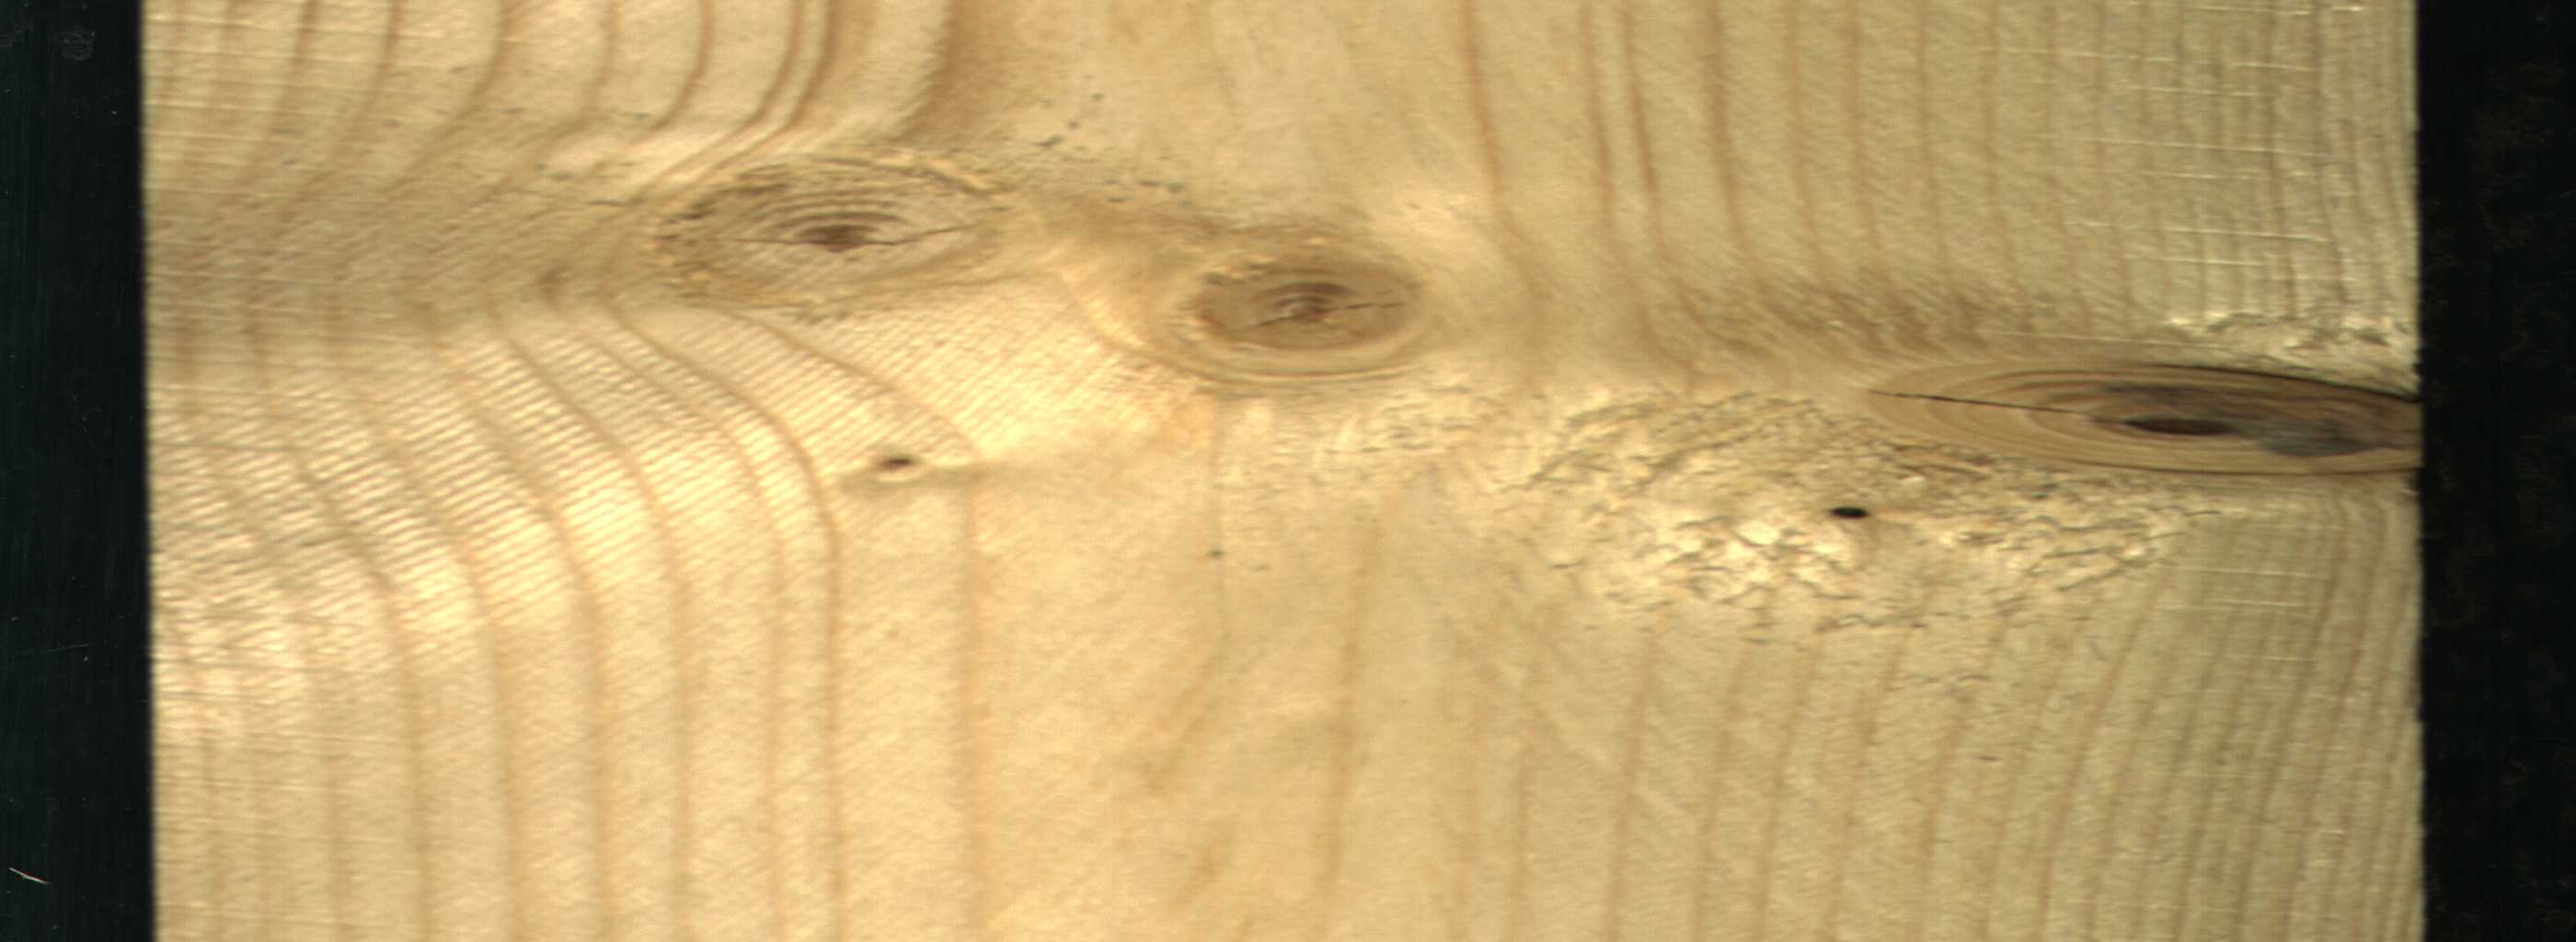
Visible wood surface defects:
knot_with_crack
knot_with_crack
Dead_Knot
Live_Knot
Live_Knot